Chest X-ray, PA view. Patient: 64 years old, sex M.
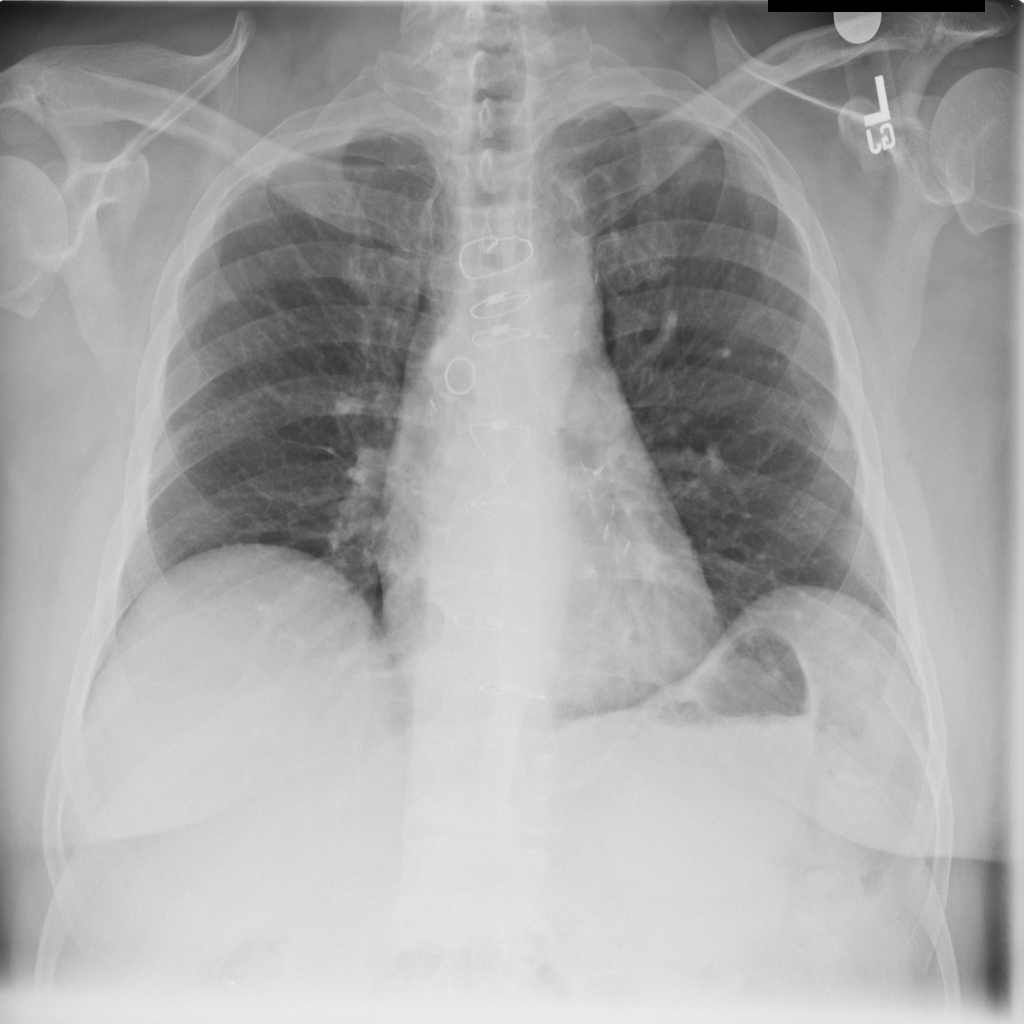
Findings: No Finding